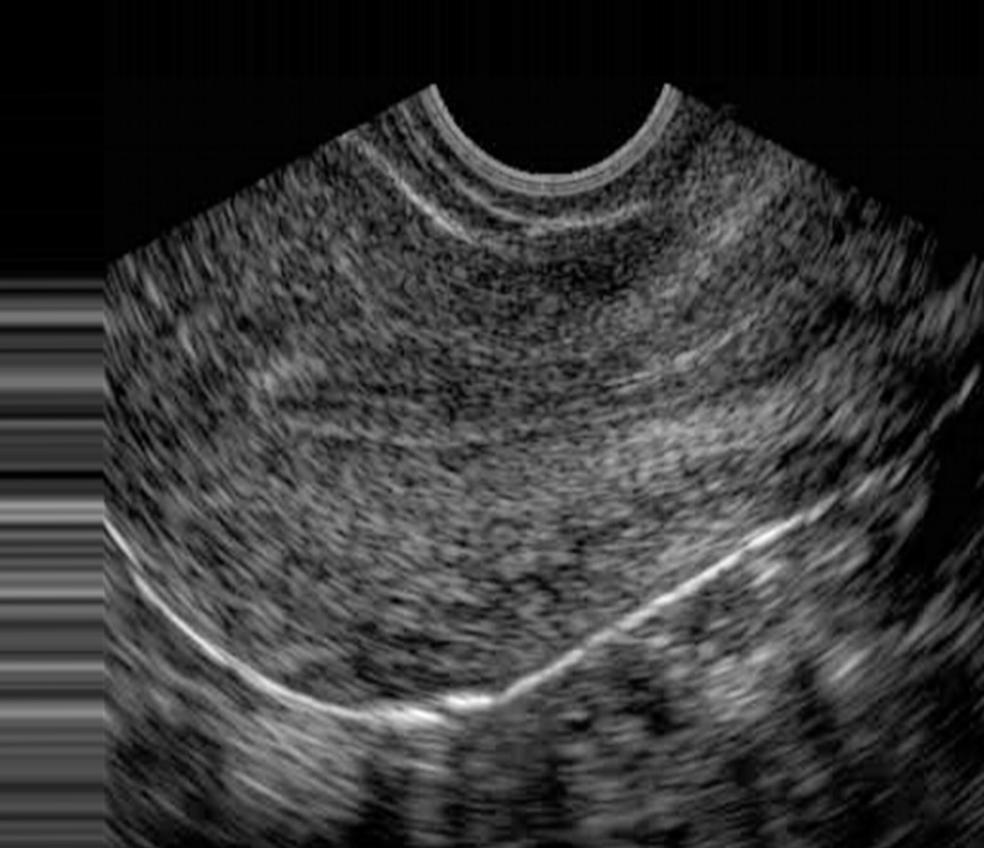
Label: notinfected